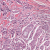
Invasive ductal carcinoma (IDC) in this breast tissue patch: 1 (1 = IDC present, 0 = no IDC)